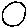
Label: circle